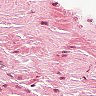
Metastatic tissue present: no